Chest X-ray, PA view. Patient: 65 years old, sex M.
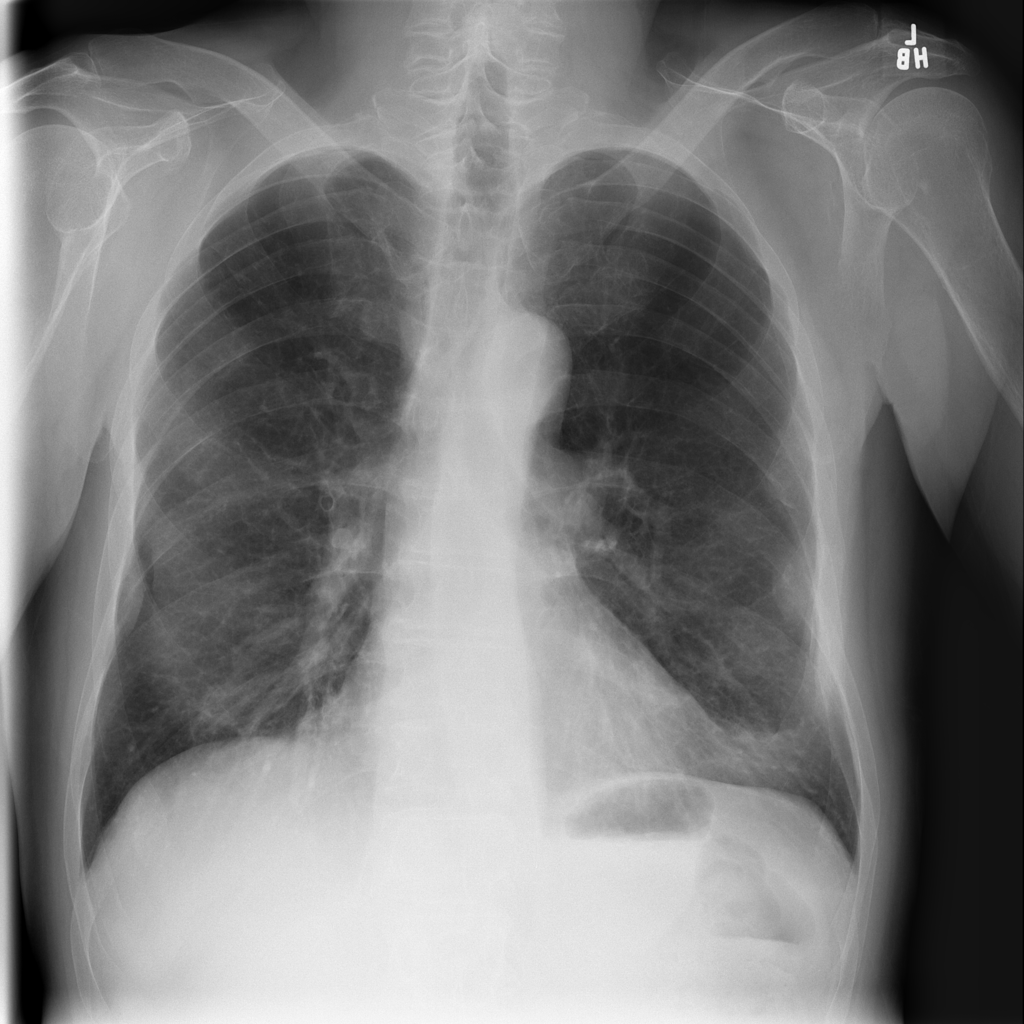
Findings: No Finding